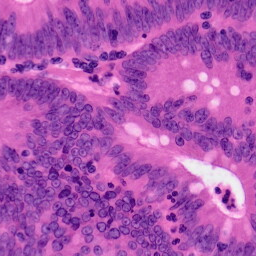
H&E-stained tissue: Colon